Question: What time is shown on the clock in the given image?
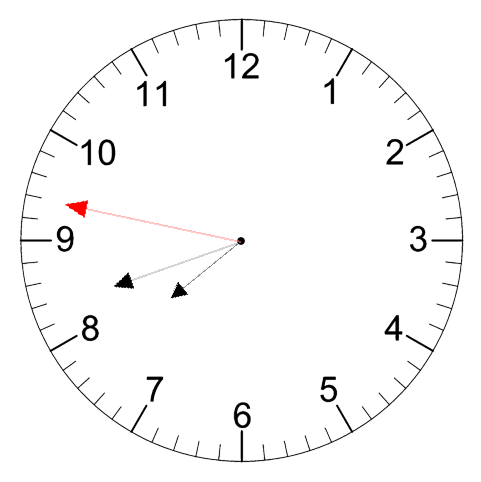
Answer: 07:41:47